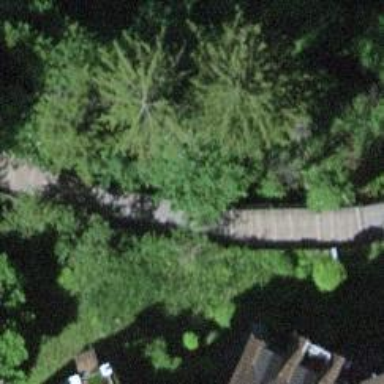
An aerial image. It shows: Boardwalk bridge over service alley.